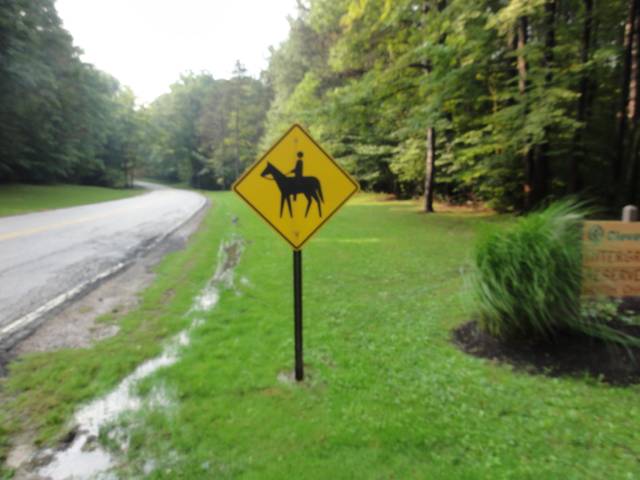
Region: United States
Coordinates: 41.576, -81.432